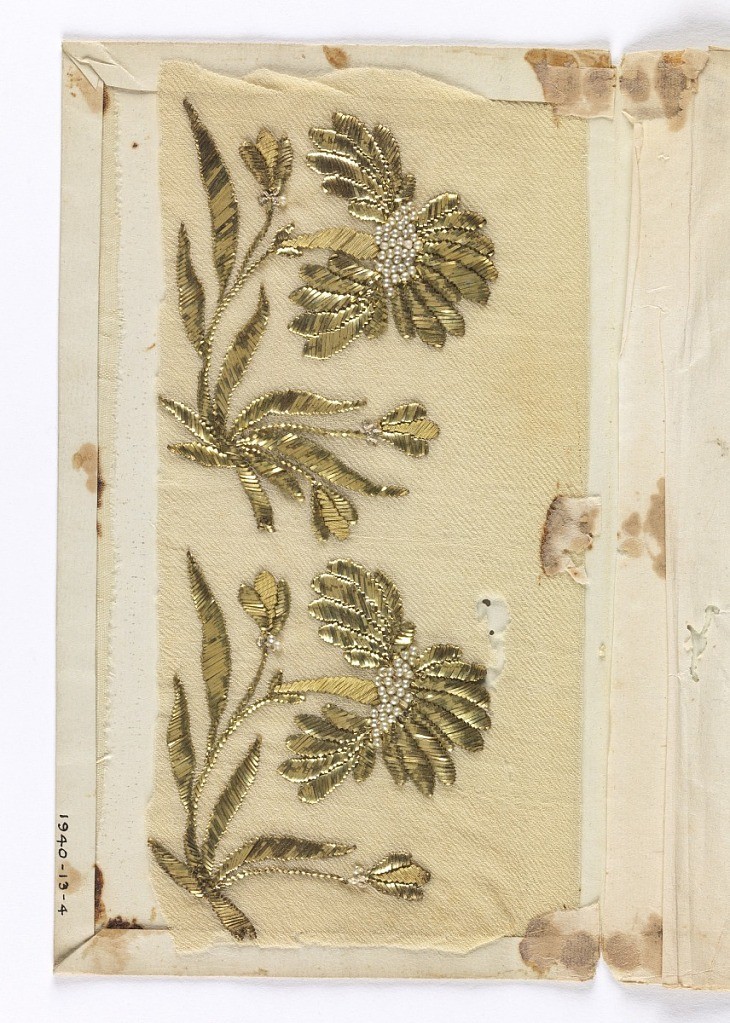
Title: Salesman's sample
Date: early 19th century
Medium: silk, gold strips, imitation pearls Technique: embroidery
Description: Sample dress trimming of sheet plain cloth ground with embroidery of flowers and leaves worked in gold strips and imitation pearls. Mounted in paper folder.